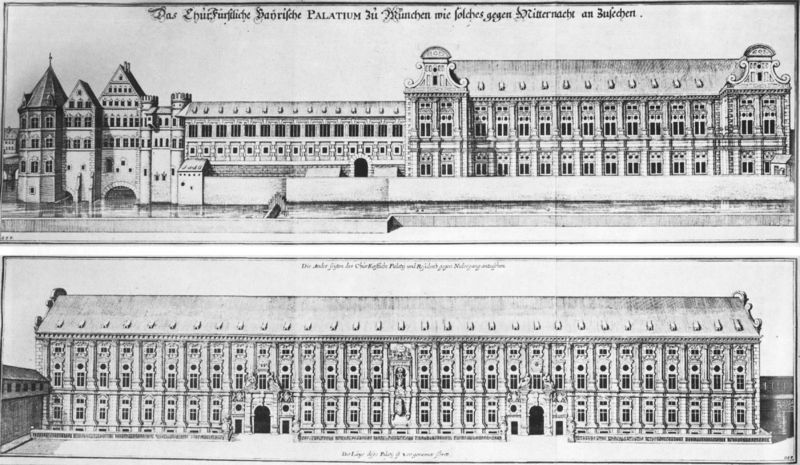
Titel: Fassaden der Münchener Residenz
Künstler: G.P. Fischer
Schlagwörter: gebäude, schloss, architektur, deutschland, ansicht, fassade, münchen, palast, louvre, mitternacht, palatium, fürstliches bayrisches palatium